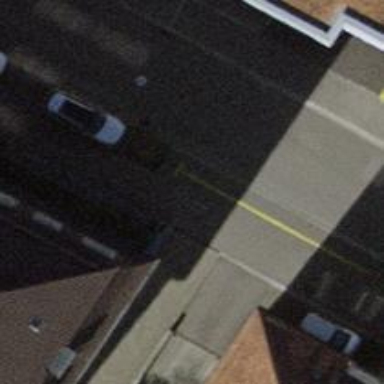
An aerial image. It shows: Unmarked crossing with traffic calming table on the road.